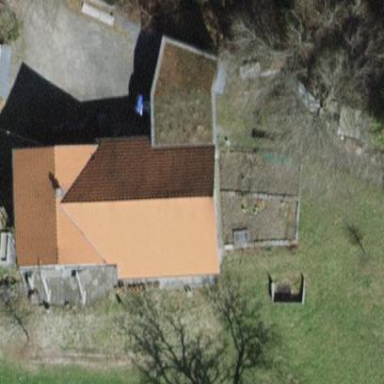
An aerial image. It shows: Simple and straightforward house.